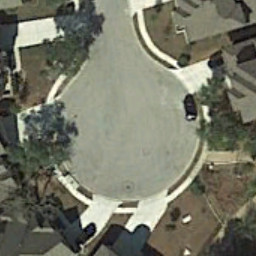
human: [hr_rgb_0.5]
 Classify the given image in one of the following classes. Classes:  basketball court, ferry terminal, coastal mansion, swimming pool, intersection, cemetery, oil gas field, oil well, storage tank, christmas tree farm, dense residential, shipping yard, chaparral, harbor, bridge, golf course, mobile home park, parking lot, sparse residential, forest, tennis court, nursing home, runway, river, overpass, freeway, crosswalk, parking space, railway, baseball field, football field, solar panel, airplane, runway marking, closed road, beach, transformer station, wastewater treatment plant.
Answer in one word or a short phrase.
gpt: closed road